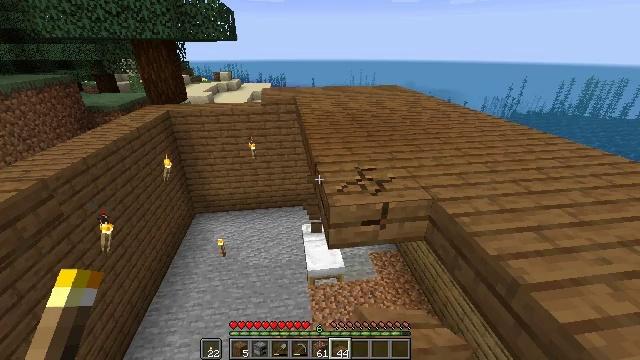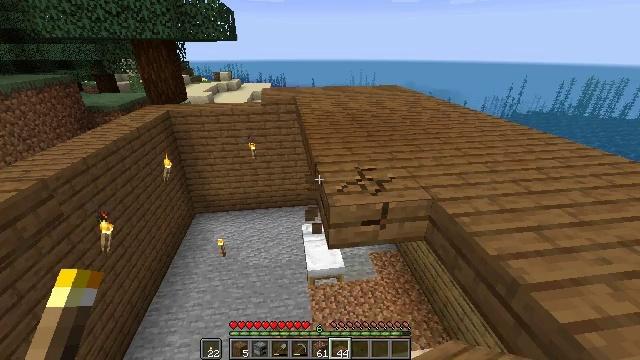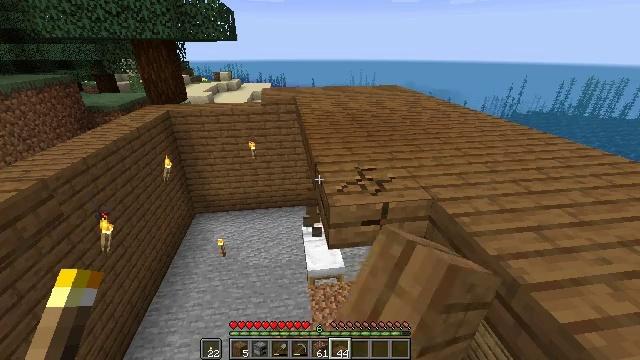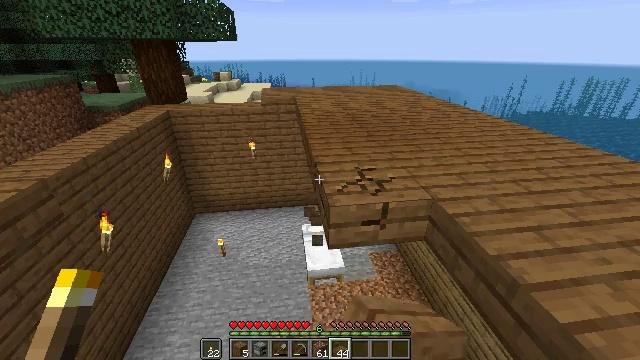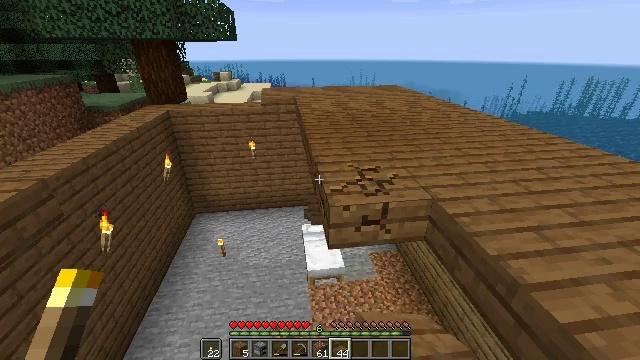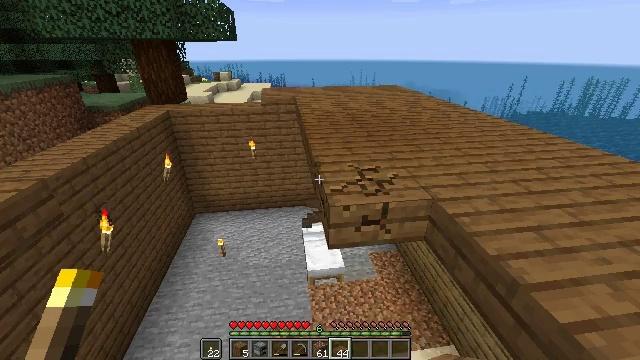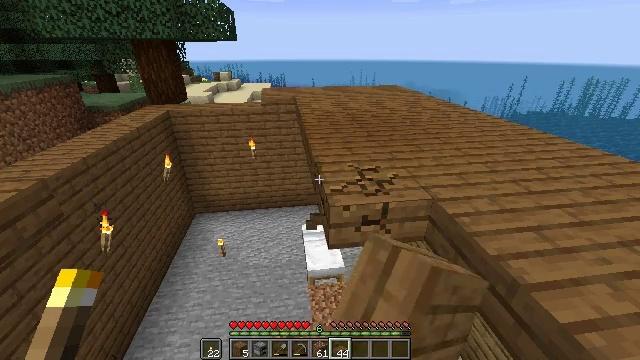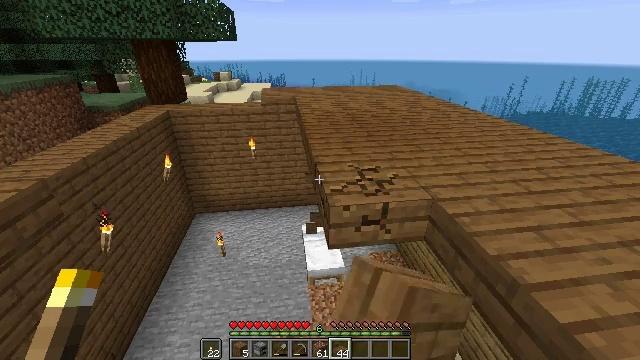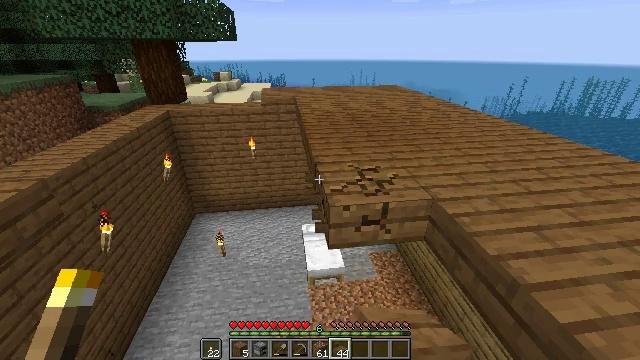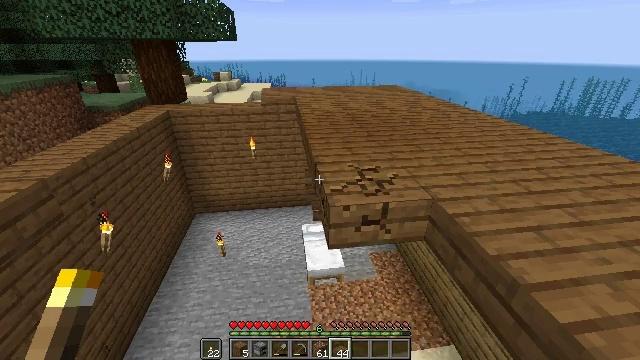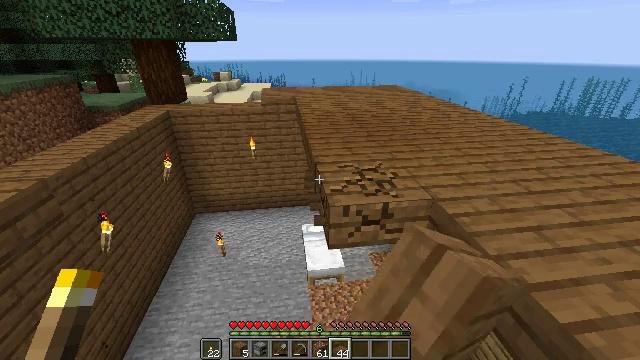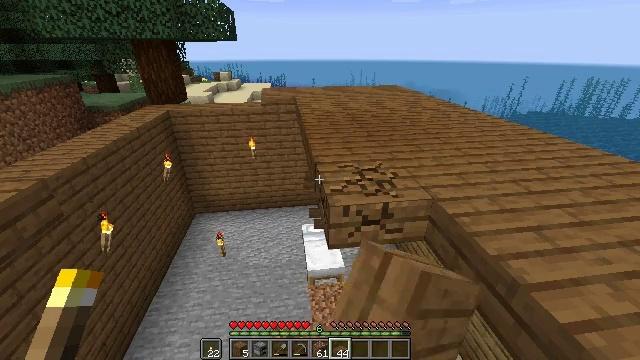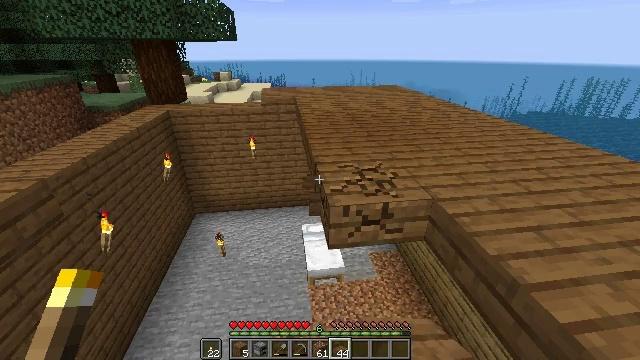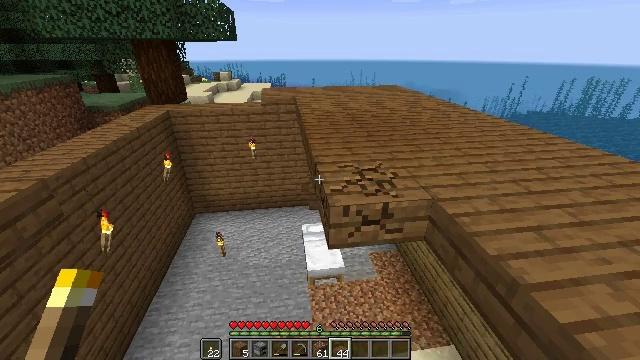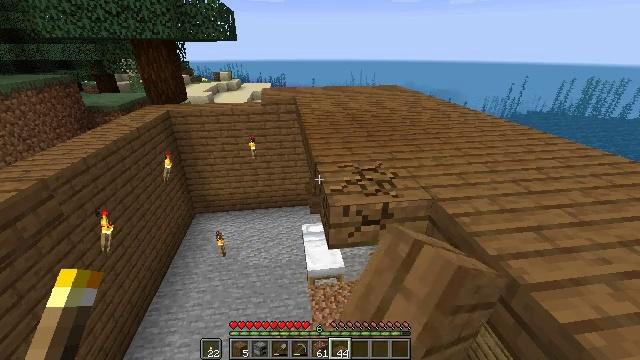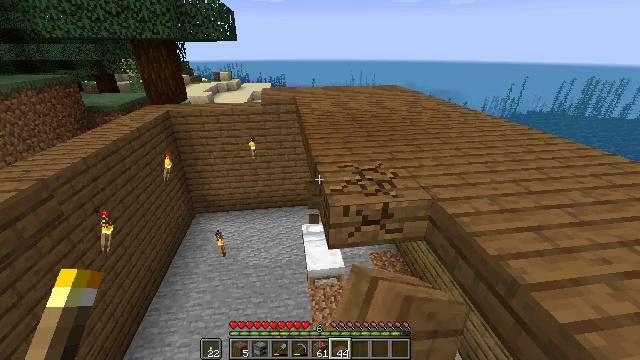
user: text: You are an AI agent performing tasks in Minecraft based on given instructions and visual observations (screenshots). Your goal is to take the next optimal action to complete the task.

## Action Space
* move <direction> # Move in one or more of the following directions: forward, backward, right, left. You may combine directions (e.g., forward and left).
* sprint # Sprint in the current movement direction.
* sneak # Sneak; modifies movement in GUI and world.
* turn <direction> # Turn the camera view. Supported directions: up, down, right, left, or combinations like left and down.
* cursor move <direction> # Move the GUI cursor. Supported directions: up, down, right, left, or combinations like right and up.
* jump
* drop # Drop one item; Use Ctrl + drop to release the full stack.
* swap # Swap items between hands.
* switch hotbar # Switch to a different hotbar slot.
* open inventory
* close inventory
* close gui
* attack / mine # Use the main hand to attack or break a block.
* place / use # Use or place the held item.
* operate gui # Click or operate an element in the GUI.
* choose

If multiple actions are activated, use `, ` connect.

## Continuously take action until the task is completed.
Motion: motion action
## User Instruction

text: Collect the spruce slab.
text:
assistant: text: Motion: sneak, attack / mine
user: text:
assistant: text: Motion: sneak, attack / mine
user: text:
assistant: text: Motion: sneak, attack / mine
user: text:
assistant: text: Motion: sneak, attack / mine
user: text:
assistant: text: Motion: sneak, attack / mine
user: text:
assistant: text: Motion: sneak, attack / mine
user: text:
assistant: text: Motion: sneak, attack / mine
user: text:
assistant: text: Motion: sneak, attack / mine
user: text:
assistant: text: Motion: sneak, attack / mine
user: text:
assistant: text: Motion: sneak, attack / mine
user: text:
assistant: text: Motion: sneak, attack / mine
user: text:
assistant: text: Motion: sneak, attack / mine
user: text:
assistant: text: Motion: sneak, attack / mine
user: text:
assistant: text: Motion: sneak, attack / mine
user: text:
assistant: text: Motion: sneak, attack / mine
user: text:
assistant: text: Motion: sneak, attack / mine
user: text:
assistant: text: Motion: sneak, attack / mine
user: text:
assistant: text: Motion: sneak, attack / mine
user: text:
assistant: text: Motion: sneak, attack / mine
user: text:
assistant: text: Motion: sneak, attack / mine
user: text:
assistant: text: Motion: sneak, attack / mine
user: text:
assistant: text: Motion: sneak, attack / mine
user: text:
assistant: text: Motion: sneak, attack / mine
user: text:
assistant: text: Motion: sneak, attack / mine
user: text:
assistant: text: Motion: sneak, attack / mine
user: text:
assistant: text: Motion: sneak, attack / mine
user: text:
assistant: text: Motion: sneak, attack / mine
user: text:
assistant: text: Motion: sneak, attack / mine
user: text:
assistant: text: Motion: sneak, attack / mine
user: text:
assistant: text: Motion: sneak, attack / mine